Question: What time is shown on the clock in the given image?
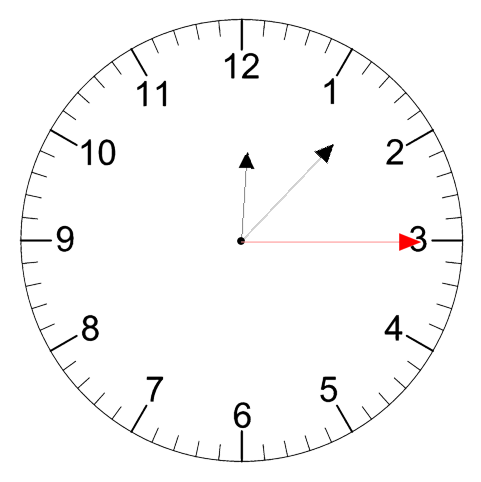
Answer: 12:07:15